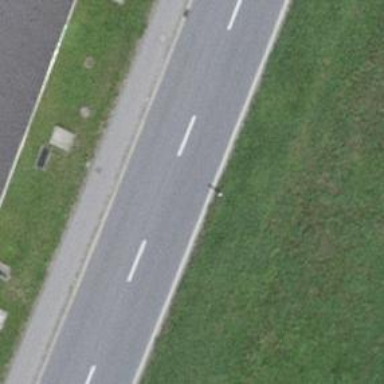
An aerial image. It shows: Primary highway.